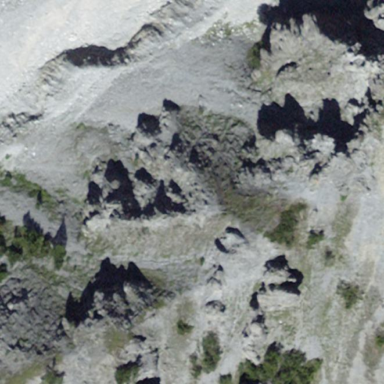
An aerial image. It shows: Landscape of bare rock.